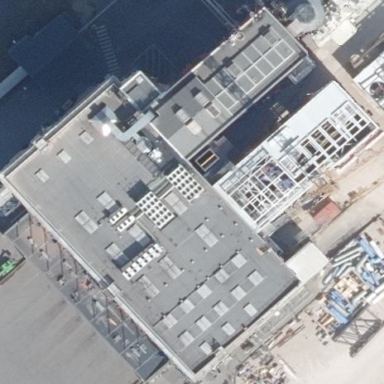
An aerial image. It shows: Industrial building.